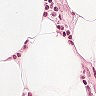
Metastatic tissue present: no